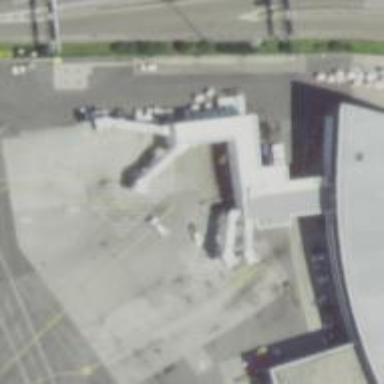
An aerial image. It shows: Airport gate.